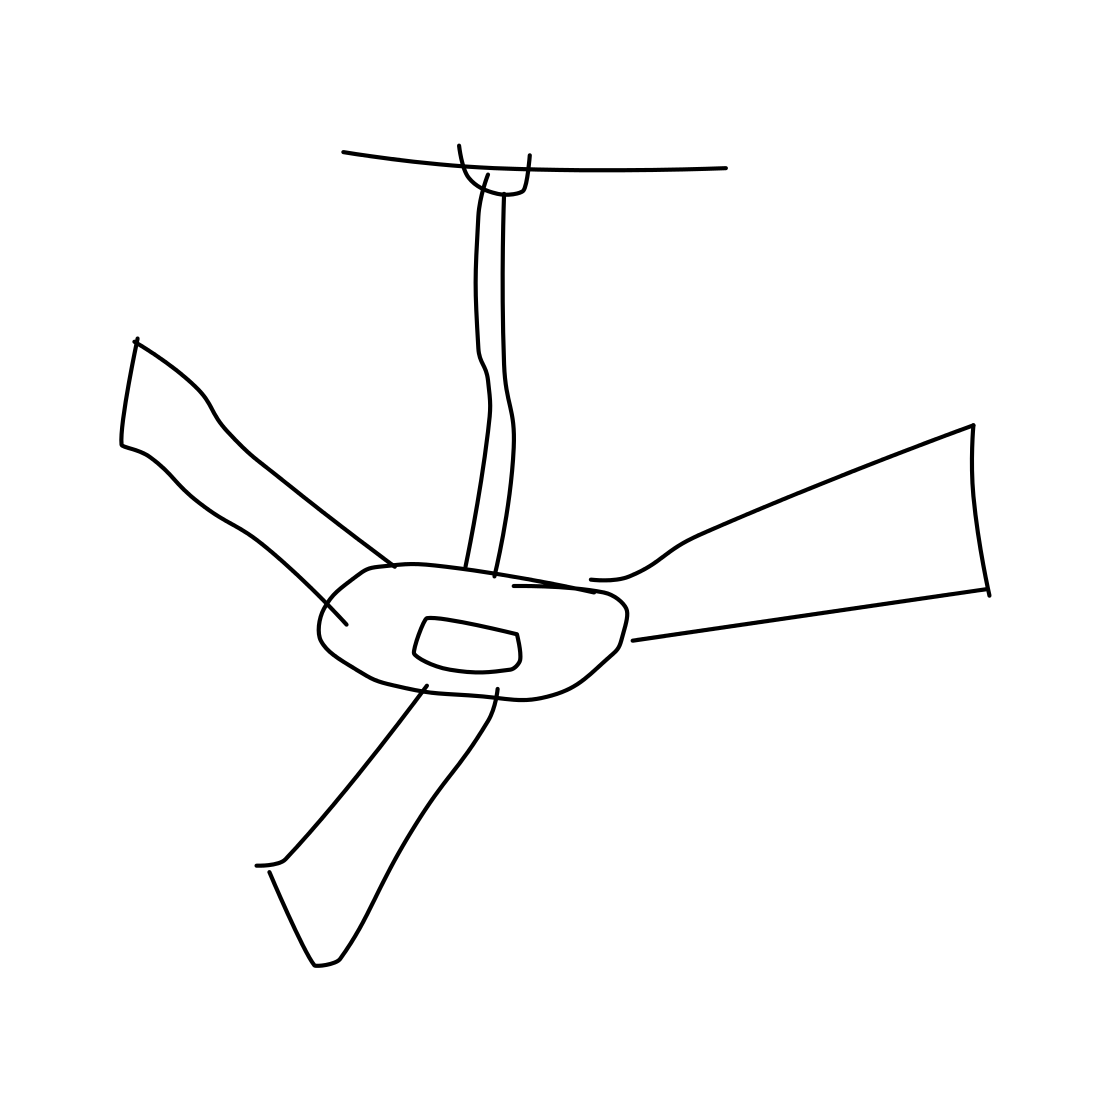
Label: fan